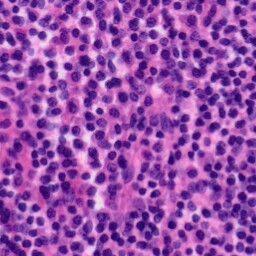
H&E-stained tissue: Tonsil